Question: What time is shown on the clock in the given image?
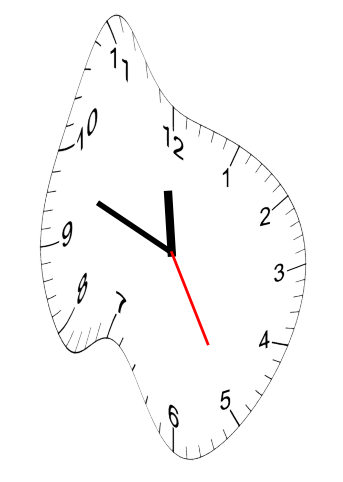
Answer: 11:48:25